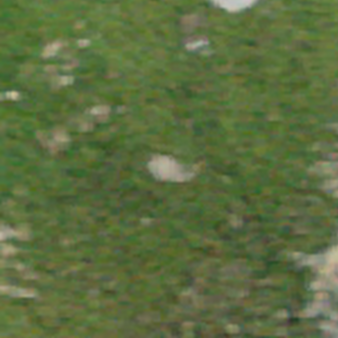
Label: other